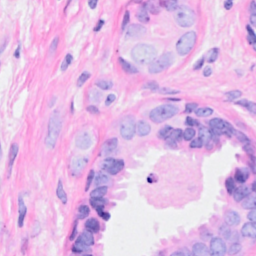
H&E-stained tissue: Breast